Interaction volume radius: 10 \u00c5
Interaction volume height: 10 \u00c5
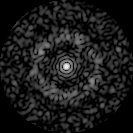
Disorder parameter: 0.8282